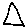
Label: triangle